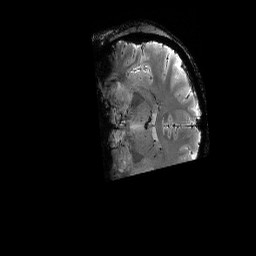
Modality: T2starw
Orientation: coronal
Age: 27
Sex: male
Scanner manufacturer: siemens
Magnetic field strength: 6.98 T
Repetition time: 4.91 s
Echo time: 0.016 s